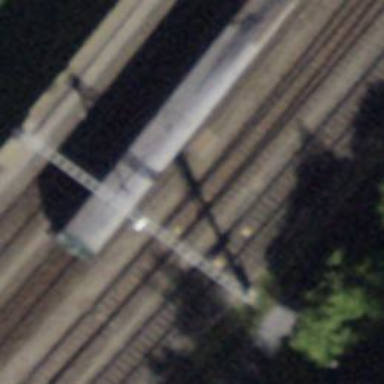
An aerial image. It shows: Railway switch.